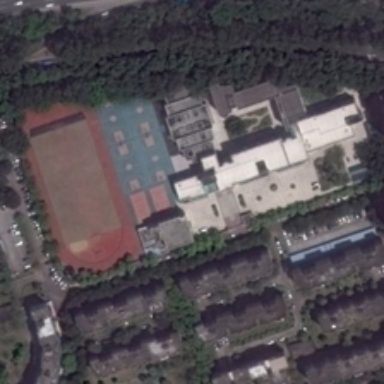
The ground track field is next two rows buildings with black roofs .